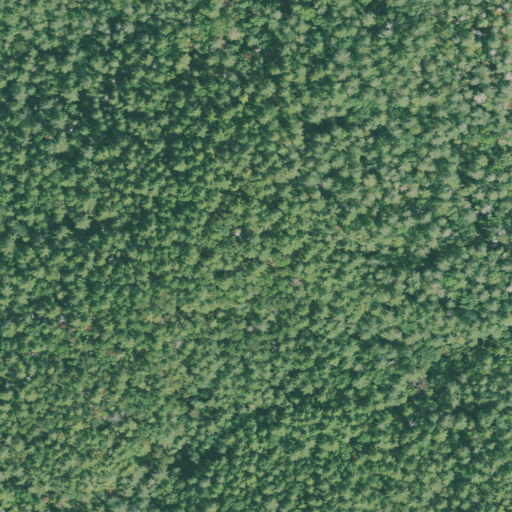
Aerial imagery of mountain in Georgia named Brack Hill containing evergreen forest and mixed forest